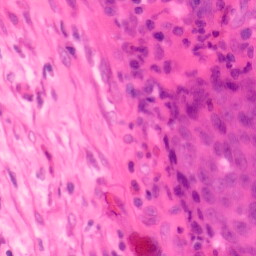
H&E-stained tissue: Colon